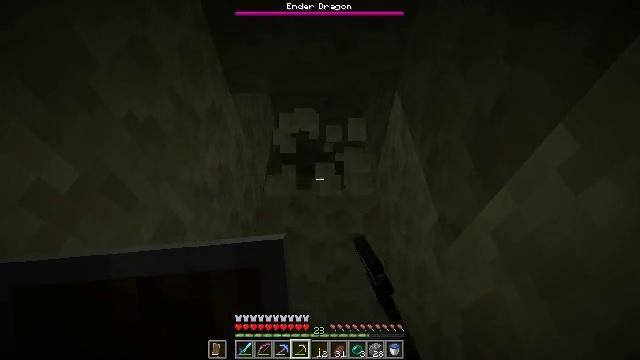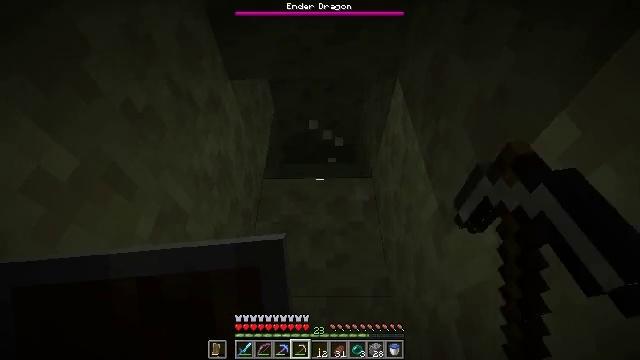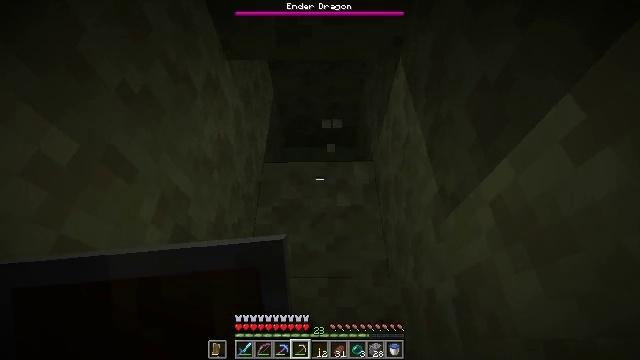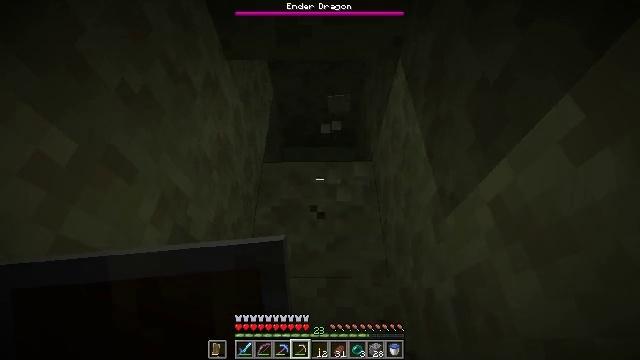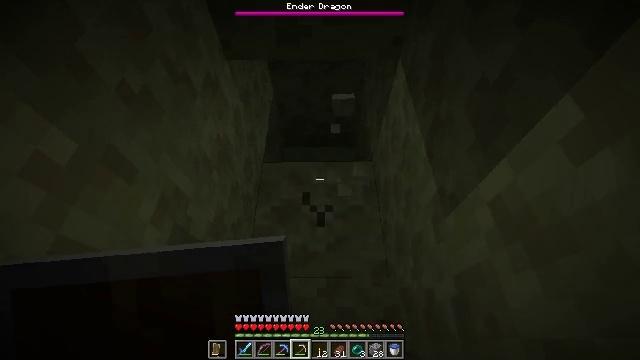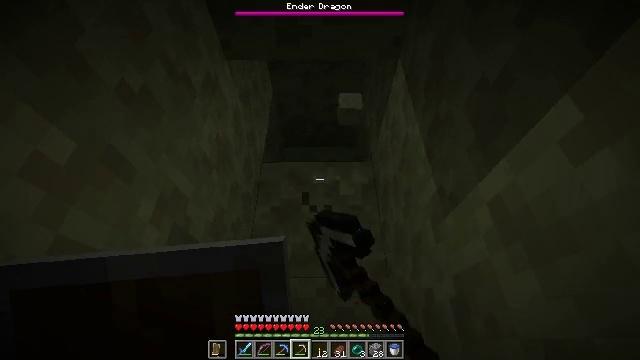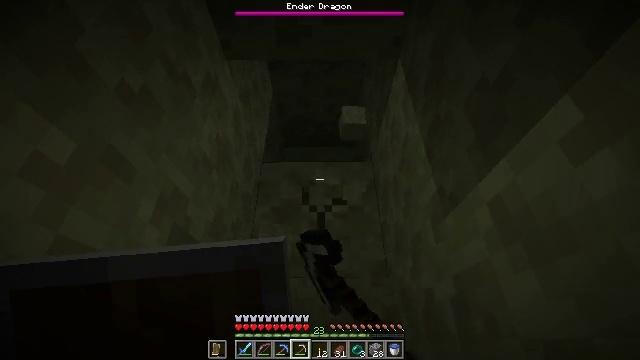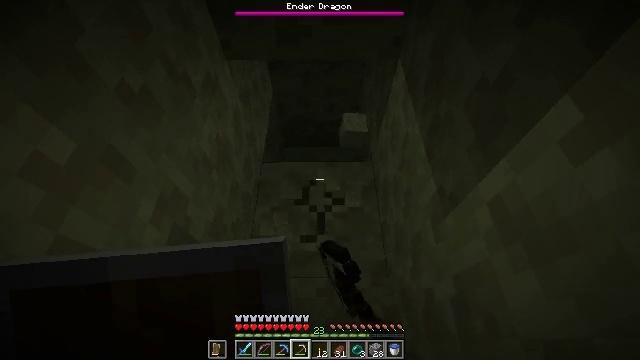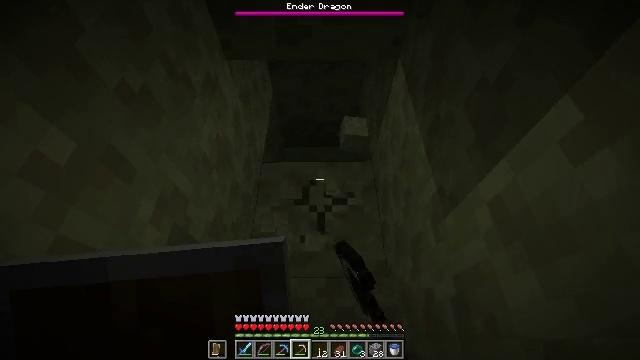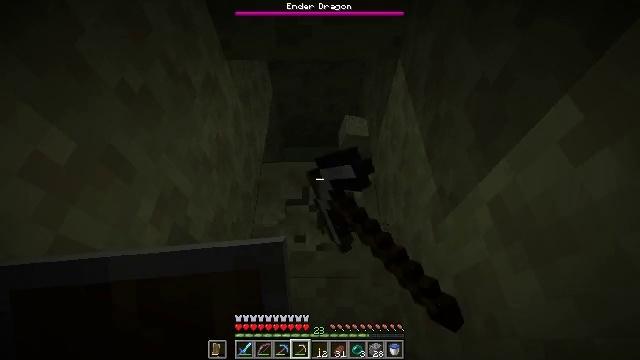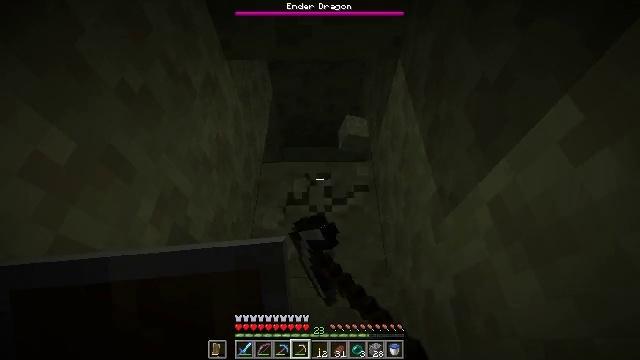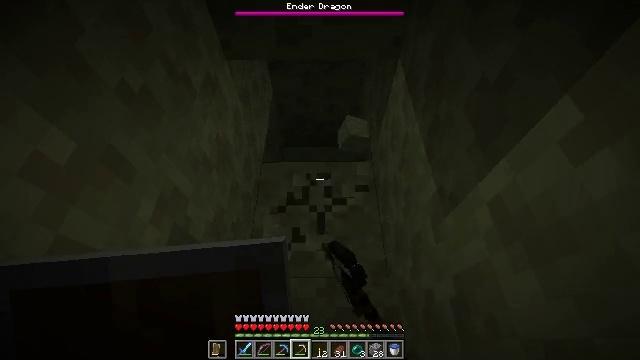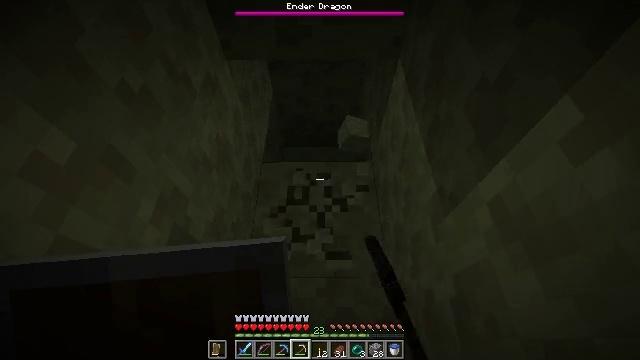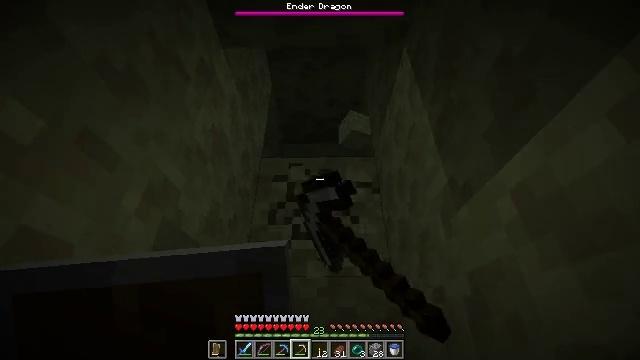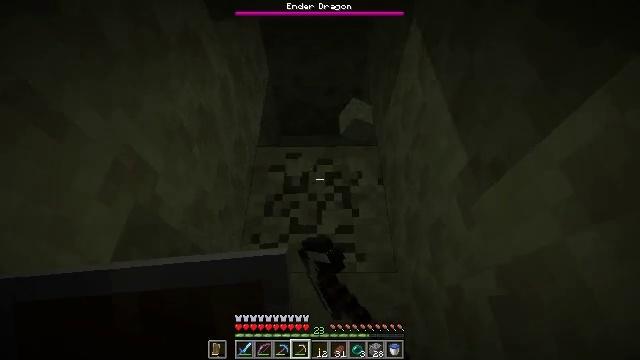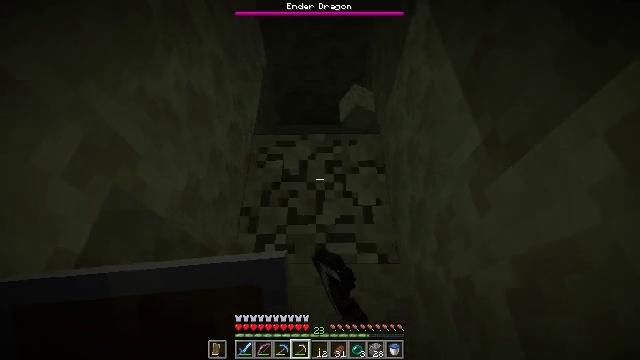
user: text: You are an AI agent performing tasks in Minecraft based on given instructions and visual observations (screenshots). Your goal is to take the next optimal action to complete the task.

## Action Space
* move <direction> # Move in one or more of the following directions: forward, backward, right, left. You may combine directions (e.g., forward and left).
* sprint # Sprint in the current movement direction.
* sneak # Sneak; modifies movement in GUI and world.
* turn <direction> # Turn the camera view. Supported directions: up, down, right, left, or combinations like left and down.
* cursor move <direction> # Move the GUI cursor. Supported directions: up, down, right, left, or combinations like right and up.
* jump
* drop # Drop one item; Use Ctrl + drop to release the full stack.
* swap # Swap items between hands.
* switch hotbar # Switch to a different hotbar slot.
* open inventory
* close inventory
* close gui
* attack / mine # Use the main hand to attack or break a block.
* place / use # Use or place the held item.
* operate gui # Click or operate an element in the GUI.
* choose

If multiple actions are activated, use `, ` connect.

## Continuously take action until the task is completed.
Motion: motion action
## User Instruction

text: Gather end stone from the End.
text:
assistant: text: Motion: turn down, attack / mine
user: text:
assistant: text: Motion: turn down, attack / mine
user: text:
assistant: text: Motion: attack / mine
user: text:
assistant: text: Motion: attack / mine
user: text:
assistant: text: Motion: attack / mine
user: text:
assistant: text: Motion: attack / mine
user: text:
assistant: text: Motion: attack / mine
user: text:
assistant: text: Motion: attack / mine
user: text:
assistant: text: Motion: attack / mine
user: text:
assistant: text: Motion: attack / mine
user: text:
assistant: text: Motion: attack / mine
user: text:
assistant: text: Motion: attack / mine
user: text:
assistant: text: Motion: move forward, attack / mine
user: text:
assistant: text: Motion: move forward, attack / mine
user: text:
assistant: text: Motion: move forward, turn down, attack / mine
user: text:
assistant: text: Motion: move forward, turn down, attack / mine, jump
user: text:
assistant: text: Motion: move forward, turn down, attack / mine, jump
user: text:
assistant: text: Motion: move forward, attack / mine, jump
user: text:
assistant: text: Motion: move forward, turn down, attack / mine, jump
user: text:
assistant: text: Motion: move forward, attack / mine
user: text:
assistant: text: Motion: move forward, attack / mine
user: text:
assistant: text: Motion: turn up, attack / mine
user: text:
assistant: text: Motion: turn up, attack / mine
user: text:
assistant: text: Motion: turn up, attack / mine
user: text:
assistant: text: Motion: attack / mine
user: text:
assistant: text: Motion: attack / mine
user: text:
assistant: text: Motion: attack / mine
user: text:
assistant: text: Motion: attack / mine
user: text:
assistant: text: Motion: attack / mine
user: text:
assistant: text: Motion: attack / mine